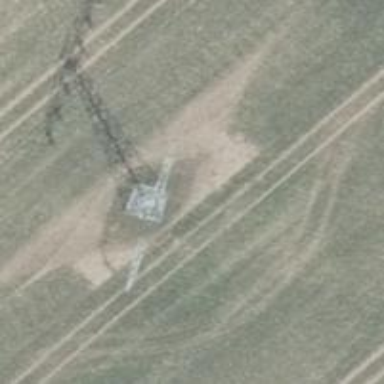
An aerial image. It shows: Power tower.